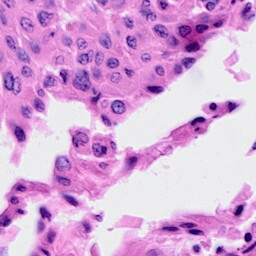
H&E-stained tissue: Cervix